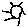
Label: sun